Aerial crown-view tile of a tropical tree (Barro Colorado Island, Panama), acquired 20250915:
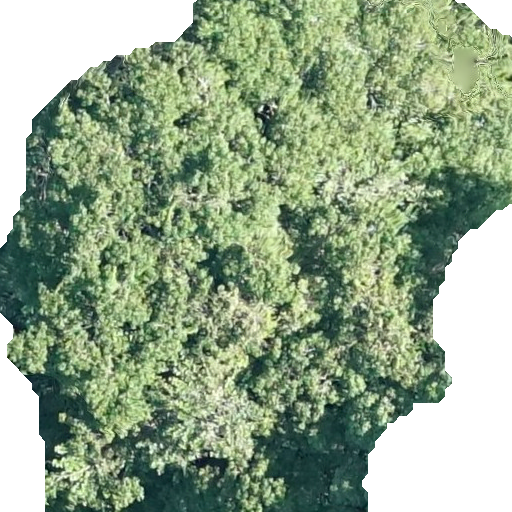
Species: Hura crepitans
GBIF accepted scientific name: Hura crepitans
Crown area: 346.532 m²